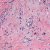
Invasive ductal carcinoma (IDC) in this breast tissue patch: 1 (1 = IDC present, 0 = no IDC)